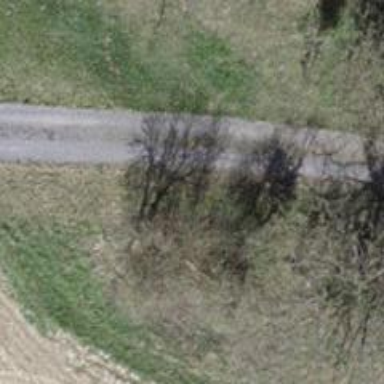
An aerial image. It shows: Gravel track with grade 1 track type.